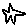
Label: star